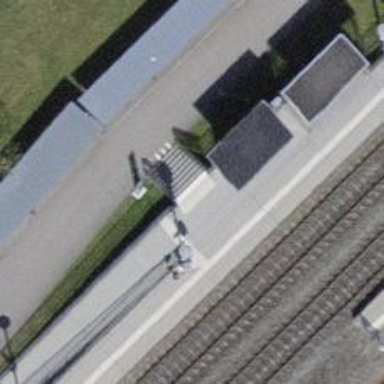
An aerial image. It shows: Concrete steps.